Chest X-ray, PA view. Patient: 64 years old, sex M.
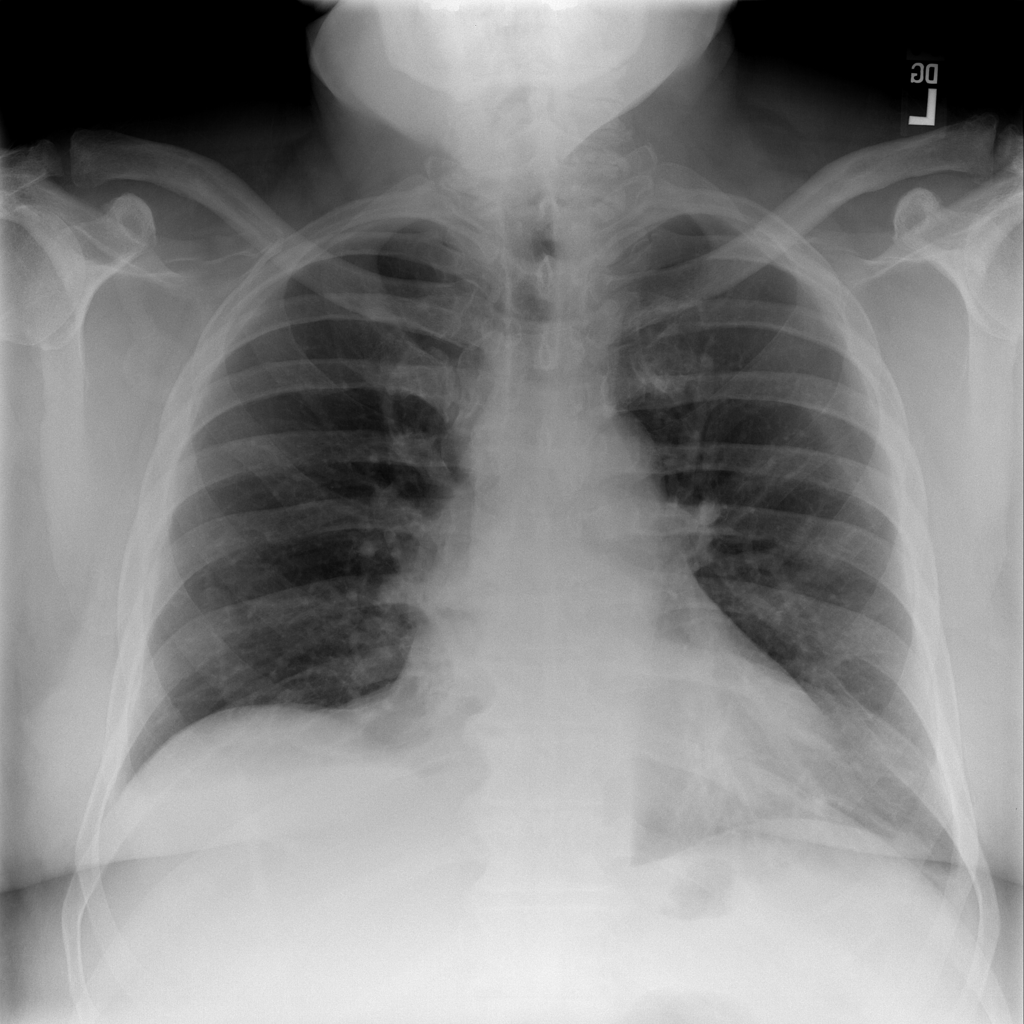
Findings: Atelectasis